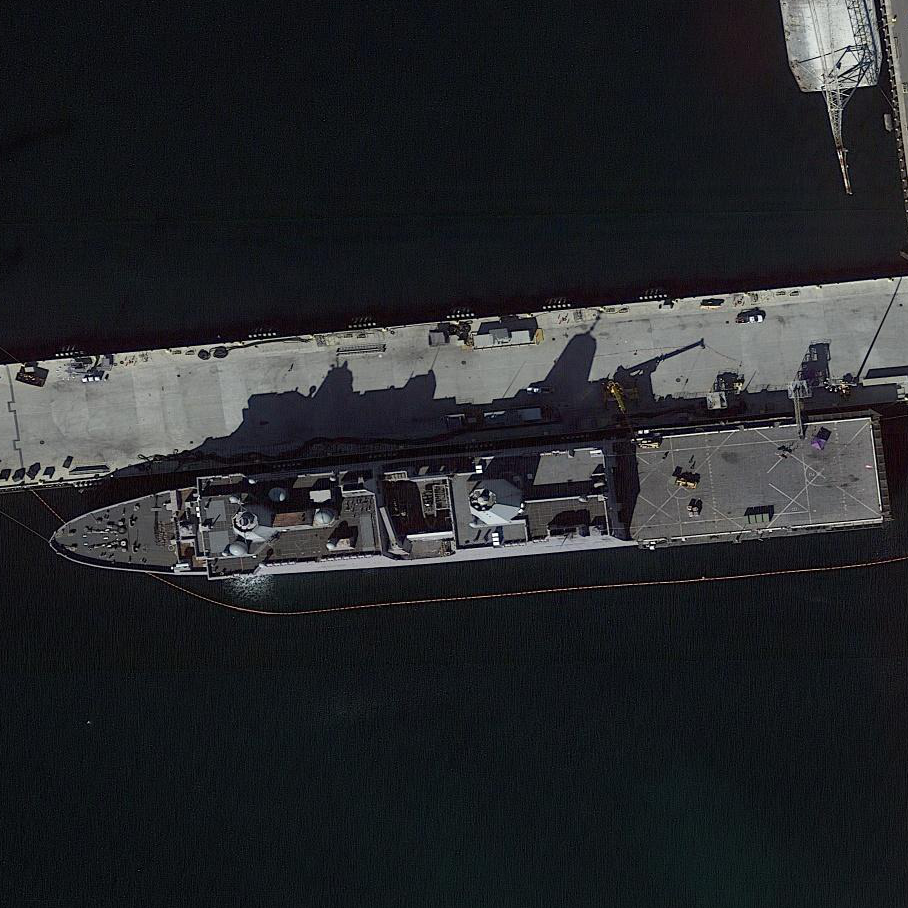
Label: combat